Question: I have a text with multiple links in it. One single link looks like
'''
<a href="http://www.mydomain.com/files/test1.pdf" target="_blank">My link</a>
'''
First, I would like to wrap 'div' tag around all 'href' tags but only if 'href' is beggining with 'http://www.mydomain.com/files/'. So the link above (because it starts with that prefix) should become
'''
<div class="myLink">
<a href="http://www.mydomain.com/files/test1.pdf" target="_blank">My link</a>
</div>
'''
Then depending on (ending characters of the 'href') add an image before a link so it becomes
'''
<div class="myLink">
<img src="pdf_file_icon.png" alt="File type icon" />
<a href="http://www.mydomain.com/files/test1.pdf" target="_blank">My link</a>
</div>
'''
And optionally add some my text after the link so the final version becomes
'''
<div class="myLink">
<img src="pdf_file_icon.png" alt="File type icon" />
<a href="http://www.mydomain.com/files/test1.pdf" target="_blank">My link</a>
<span class="fileSize">1.3 Mb</span>
</div>
'''
I need solution for and .
---
What I want to get is to move from regular <URL>

## Edit #1
Here is my try in
'''
$regexp = "<a\s[^>]*href=("??)(http:\/\/www\.mydomain\.com\/files\/[^" >]*?)\1[^>]*>(.*)<\/a>";
$text = preg_replace("/$regexp/siU", "<div class="fileAttachment"><img src="pdf_file_icon.png" alt="File type icon" /><a href="$2" target="_blank">$3</a></div>", $text);
'''
But I'm not sure how immediately to check for file extension and depending on it insert appropriate image (pdf_file_icon.png)?
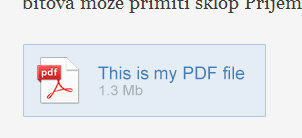
Answer: Because I'm a bit bored, here's a jQuery implementation:
'''
$('a[href^="http://www.mydomain.com/files"]')
.each(function() {
var t = $(this);
var href = $(this).attr('href');
var ext = href.substring(href.lastIndexOf('.') + 1);
t.wrap('<div class="mylink"></div>');
switch (ext) {
case 'pdf':
t.before('<img src="pdf_file_icon.png" alt="File type icon" />');
break;
// Add more types here
}
t.after('<span class="fileSize">1.3 Mb</span>');
}
);
'''
<URL>
Surely to do it in PHP you can just edit the HTML directly?